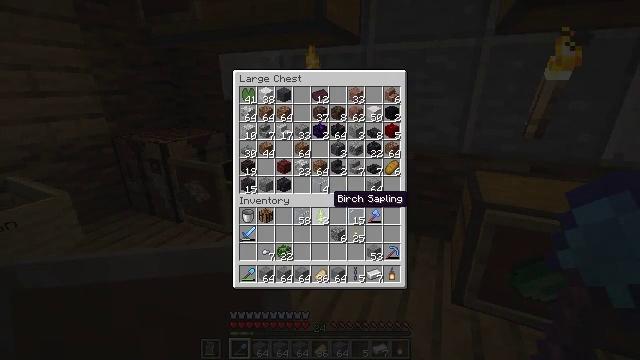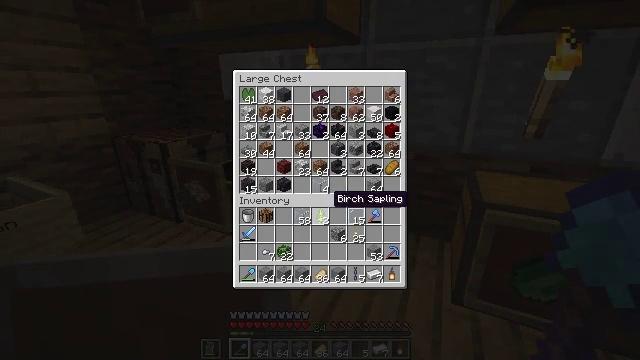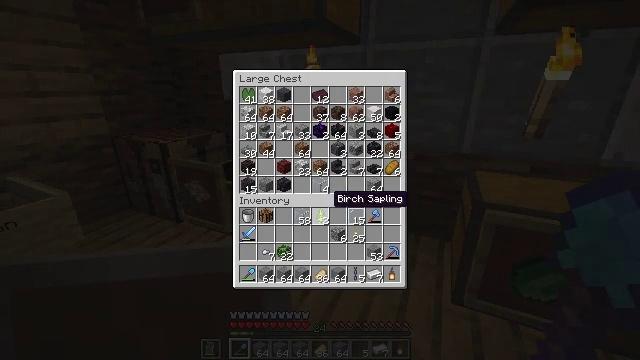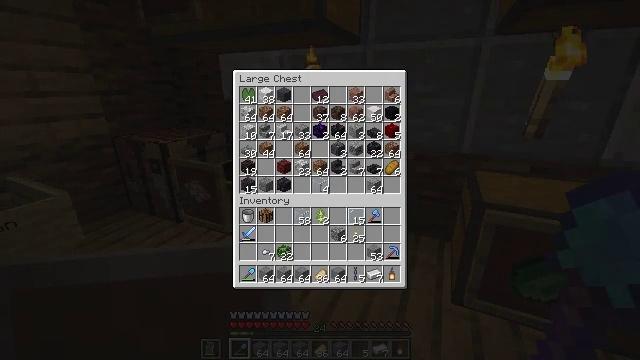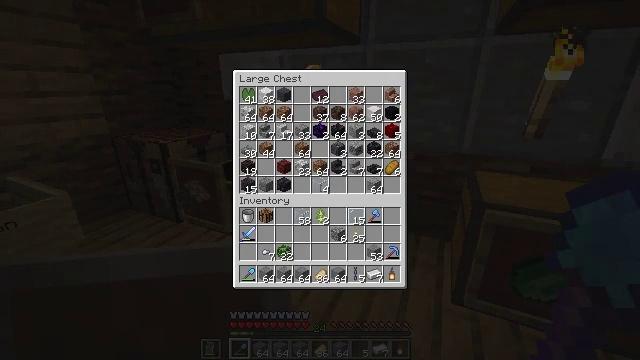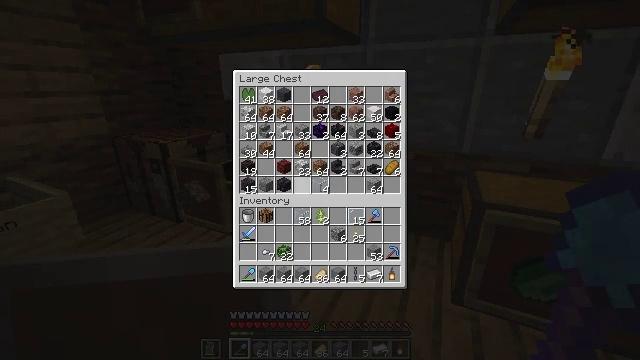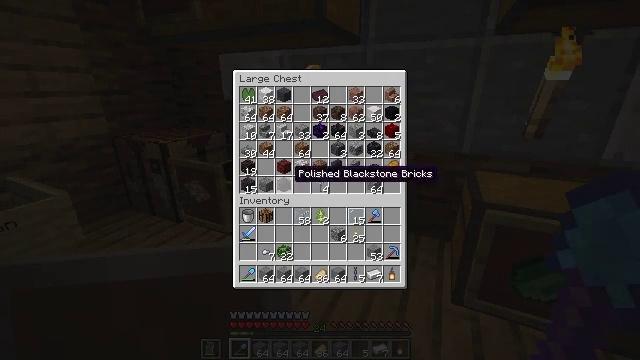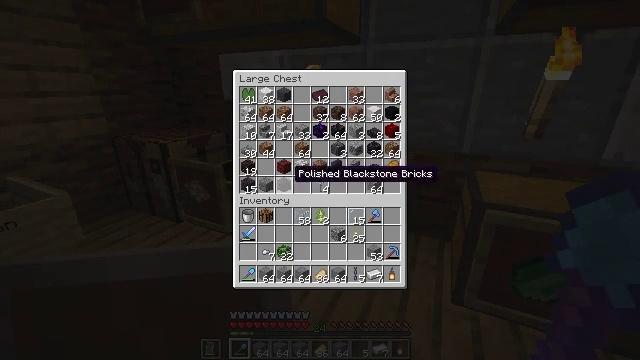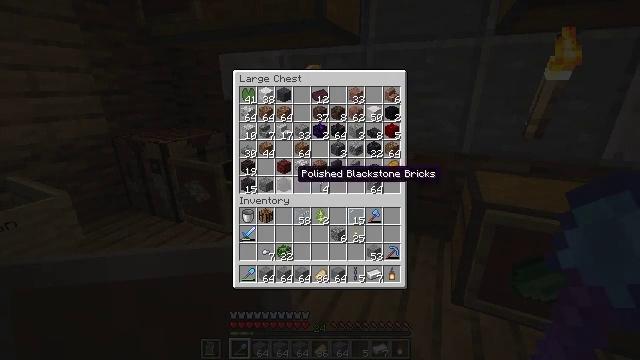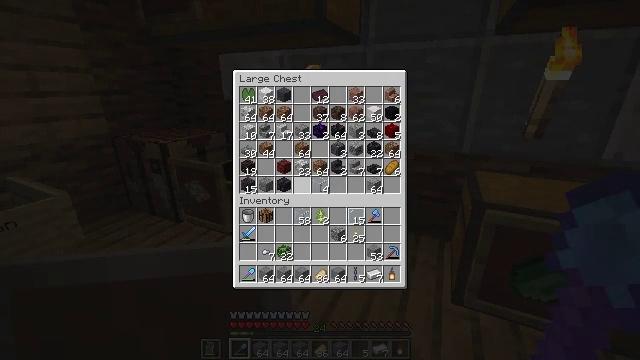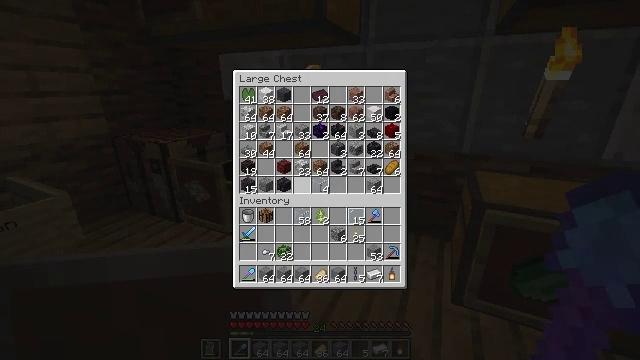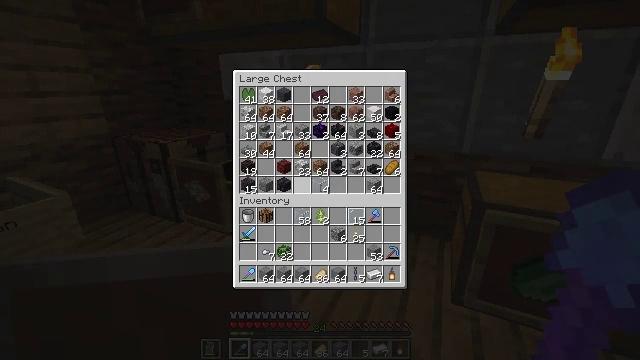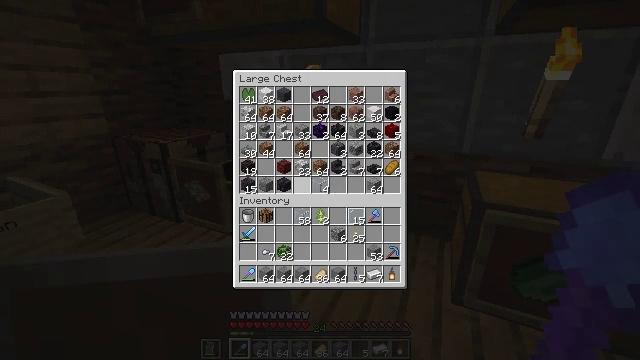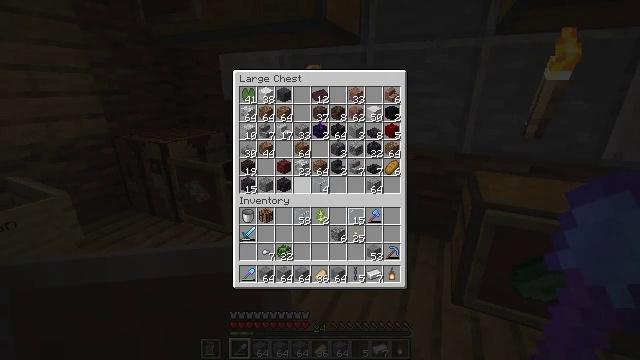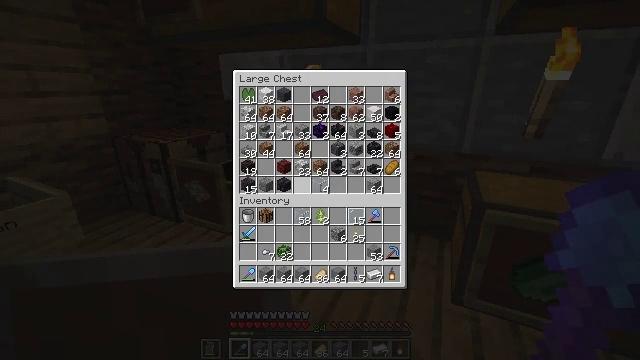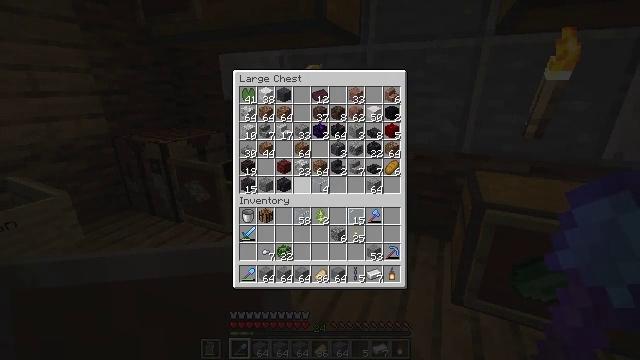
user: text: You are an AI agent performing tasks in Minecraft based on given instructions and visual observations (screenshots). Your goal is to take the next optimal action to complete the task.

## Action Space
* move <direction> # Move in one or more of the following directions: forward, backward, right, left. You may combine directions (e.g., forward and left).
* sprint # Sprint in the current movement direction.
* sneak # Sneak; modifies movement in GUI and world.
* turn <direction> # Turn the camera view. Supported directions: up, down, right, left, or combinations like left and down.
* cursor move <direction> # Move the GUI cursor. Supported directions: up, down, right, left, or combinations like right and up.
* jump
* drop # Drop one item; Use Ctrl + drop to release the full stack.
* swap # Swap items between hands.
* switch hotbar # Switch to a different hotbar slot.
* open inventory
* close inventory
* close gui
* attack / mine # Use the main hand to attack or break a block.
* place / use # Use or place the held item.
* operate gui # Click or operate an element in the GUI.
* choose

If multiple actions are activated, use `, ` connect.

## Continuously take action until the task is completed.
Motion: motion action
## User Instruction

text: Open the crafting table to craft a polished diorite slab.
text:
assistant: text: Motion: no_op
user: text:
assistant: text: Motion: no_op
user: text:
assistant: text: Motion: no_op
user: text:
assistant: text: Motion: cursor move left and up
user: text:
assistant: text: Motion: cursor move left and up
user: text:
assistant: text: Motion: cursor move left and up
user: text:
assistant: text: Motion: no_op
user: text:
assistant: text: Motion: no_op
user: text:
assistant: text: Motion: cursor move right
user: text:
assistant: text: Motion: no_op
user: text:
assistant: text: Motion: no_op
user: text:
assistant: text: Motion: no_op
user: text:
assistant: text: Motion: no_op
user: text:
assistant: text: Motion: no_op
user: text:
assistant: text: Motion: no_op
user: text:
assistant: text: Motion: no_op
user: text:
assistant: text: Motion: no_op
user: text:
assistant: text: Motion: no_op
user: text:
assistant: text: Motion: no_op
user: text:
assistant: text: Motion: no_op
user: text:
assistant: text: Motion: no_op
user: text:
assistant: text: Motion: no_op
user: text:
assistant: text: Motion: no_op
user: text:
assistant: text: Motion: cursor move right
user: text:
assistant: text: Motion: no_op
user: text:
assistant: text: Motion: no_op
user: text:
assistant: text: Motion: cursor move up
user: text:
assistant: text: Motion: cursor move right and up
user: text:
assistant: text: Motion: cursor move right and up
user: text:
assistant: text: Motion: no_op